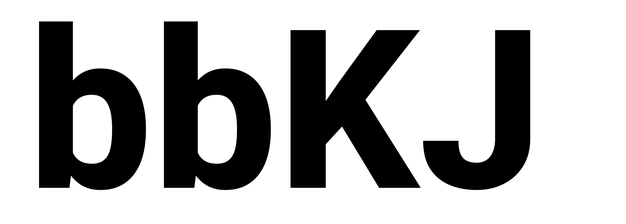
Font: Roboto_ExtraBold